Question: I installed unity 5 on my ubuntu desktop. But when i am running it, it is not coming like this i.e. no text is shown.
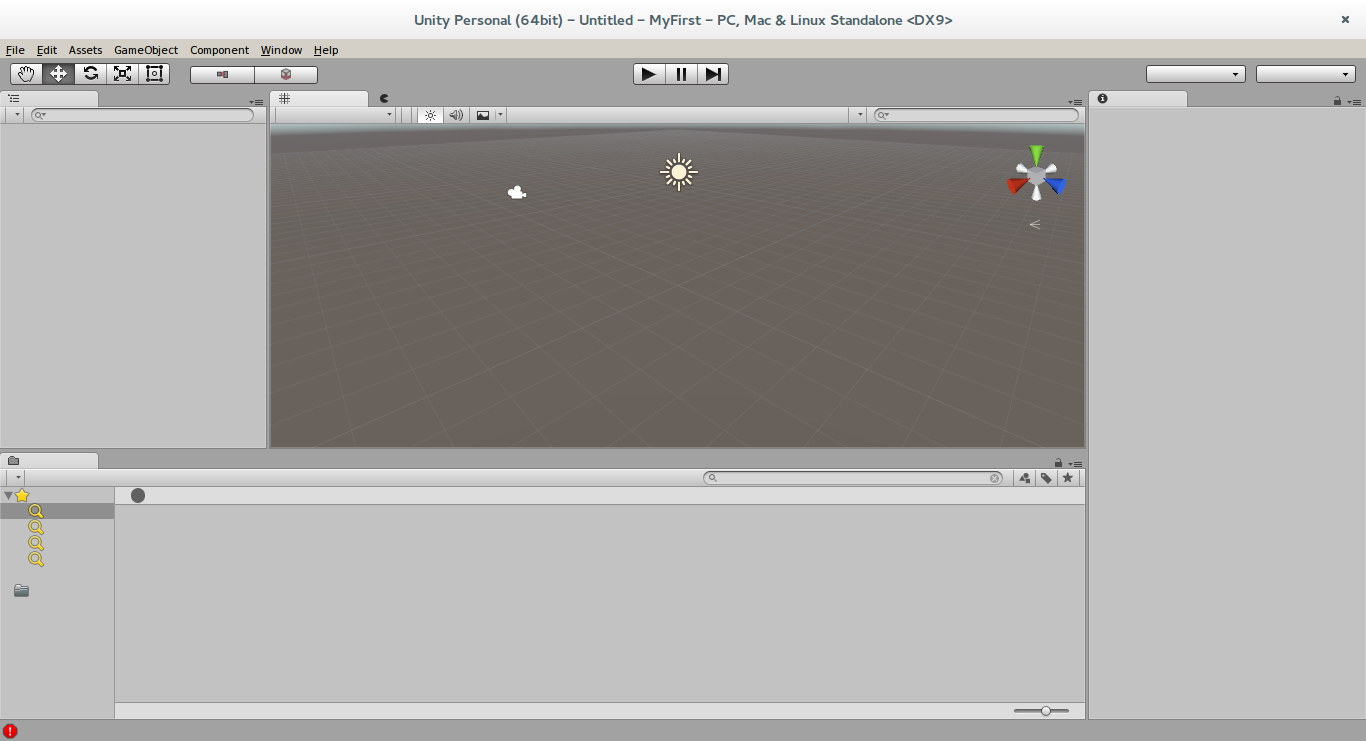
Answer: Seems like you don't have required MS fonts(also it uses IE8).
Try to install <URL>, and then running
'''
winetricks tahoma corefonts ie8
'''
There are is <URL> - you can check them out.